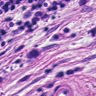
Metastatic tissue present: yes